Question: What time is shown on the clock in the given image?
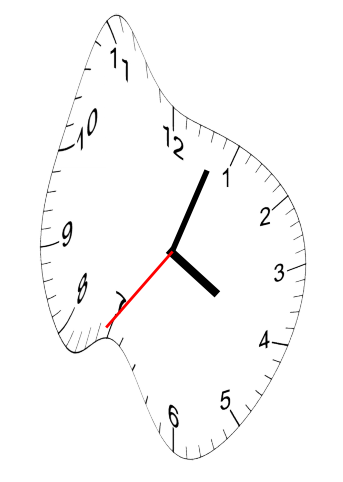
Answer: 04:03:36